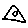
Label: triangle